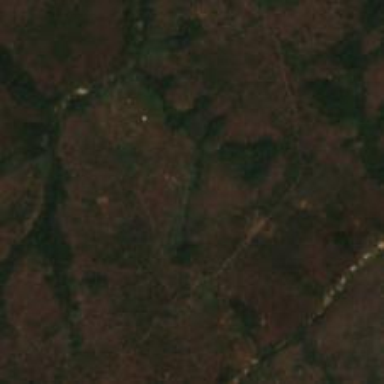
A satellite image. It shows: Forest area.